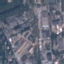
Land use / land cover: Industrial